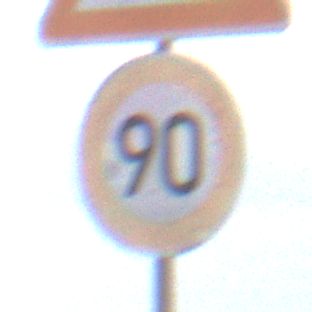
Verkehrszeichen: Geschwindigkeit90
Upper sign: SchneeOderEisglaette
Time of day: MorningAfternoon
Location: Outdoor (Nature)
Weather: Overcast
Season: NotSpecified
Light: Natural